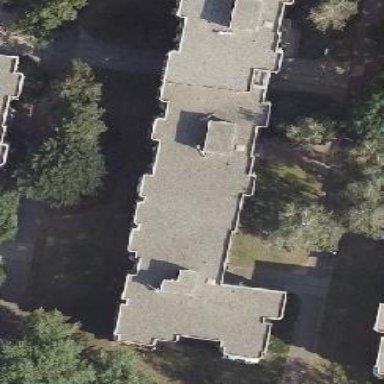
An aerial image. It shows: Building with apartments and flat roof.